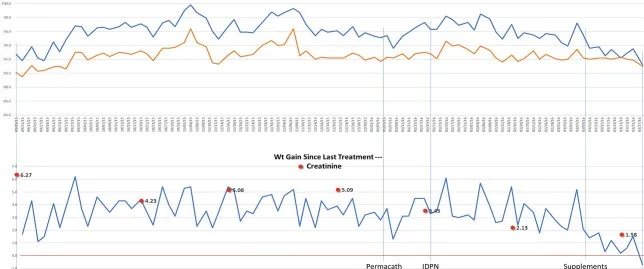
Dialysis timeline and weights.
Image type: chart (chart)